Question: I have a 'HorizontalScrollView'with a 'LinearLayout' in it and I want to add multiple images to layout programmatically with all of them in same height (about 300dp) and wrap content. something like they are fitted in the scroll area by scale.
My problem is when the View is loaded there is only one image in scroll area and other images become visible by scrolling.
Think like 4 images and there is only one visible with blank area around it (The first) but the other 3 are correctly added after each other.
Here is my Code
'''
<HorizontalScrollView
android:id="@+id/gallery_scroll"
android:layout_width="fill_parent"
android:layout_height="300dp" >
<LinearLayout
android:id="@+id/gallery_layout"
android:layout_width="wrap_content"
android:layout_height="match_parent"
android:orientation="horizontal" >
</LinearLayout>
</HorizontalScrollView>
'''
and the adding function :
'''
for (final GalleryItem item : items) {
ImageView iv = new ImageView(context);
LinearLayout.LayoutParams param = new LinearLayout.LayoutParams(LayoutParams.WRAP_CONTENT
, LayoutParams.MATCH_PARENT);
param.setMargins(0, 0, 10, 0);
iv.setLayoutParams(param);
iv.setImageBitmap(item);
layout.add(iv);
}
'''
the result :

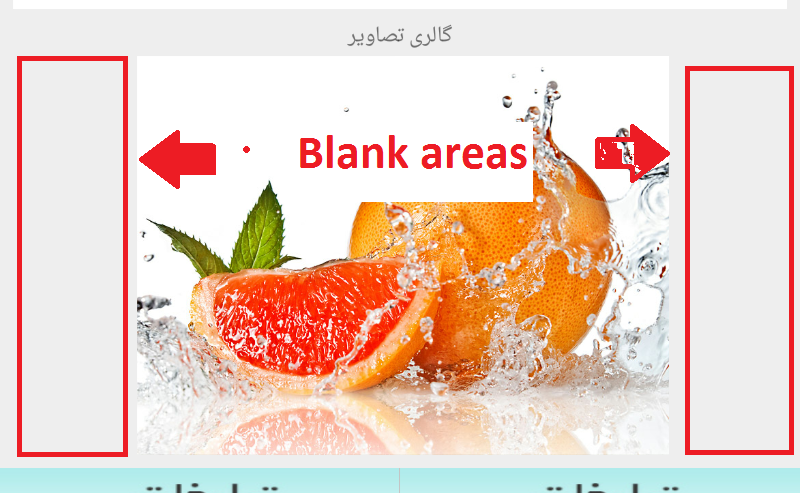
Answer: Use this:
'''
RelativeLayout.LayoutParams param = new RelativeLayout.LayoutParams(LayoutParams.MATCH_PARENT,LayoutParams.WRAP_CONTENT);
'''
And try to set:
'''
iv.setAdjustViewBounds(true);
'''